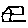
Label: house